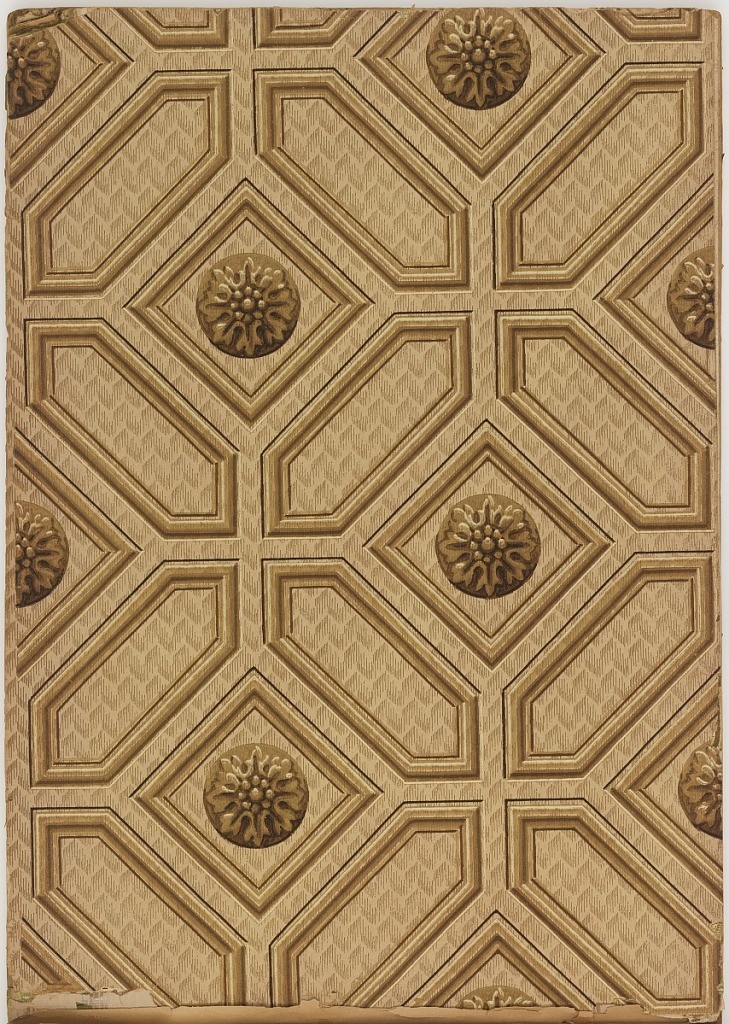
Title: The Wallace Wallpaper Co.
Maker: Wallace Wall-Paper Co., Cortland, New York
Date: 1905–1915
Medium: Machine-printed paper, oatmeal paper
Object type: Sample book
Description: Samples includes a range of papers including ceiling papers, imitation leather papers, cut-out borders, and a coffered panel design.